Question: I have this class that exposes an 'IEnumerable<Record>' as follows (implementation details left out):
'''
public class SomeFileReader() {
public IEnumerable<Record> Records()
{
using (StreamReader sr = new StreamReader(this.Path, this.Encoding, true))
{
var hdr = this.HeaderParser.Parse(sr.ReadLine()); //Parse, but further ignore header (the HeaderParser might throw though)
while (!sr.EndOfStream)
yield return this.RecordParser.Parse(sr.ReadLine()) as Record;
}
}
'''
A 'Record' has, amongst many other properties (and thus being quite large 'memory/storage wise'), an 'Id' property (which is a 'Key' object that consists of 2 "parts"). For completeness this looks something like:
'''
public class Key : IEquatable<Key>
{
public string OperatorCode { get; set; }
public string Key { get; set; }
public bool Equals(Key other)
{
return (this.OperatorCode.Equals(other.OperatorCode, StringComparison.OrdinalIgnoreCase))
&& (this.Key.Equals(other.Key, StringComparison.OrdinalIgnoreCase));
}
}
'''
The file contains the records in "key order", so it is (guaranteed to be) sorted by the Record's 'ID' on-disk.
I also have, in memory, a 'HashSet<Key>' of records that I want to process from the 'SomeFileReader'. Currently my testfile is only a few megabytes large but I am forseeing this to grow very large in the near future. At this moment I just read the entire file into memory using a 'Dictionary<Key, Record>' for easy/fast retrieval of specific records I want to process from my "list" of "to be processed" records. This would be similar to:
'''
var recordsfromfile = MyFileImporter.Records().ToDictionary(k => k.Key.Key);
'''
This will be problematic once the file grows (too) large ofcourse.
But since I am exposing an 'IEnumerable<Record>' I was thinking... I shouldn't have to read the file into memory since the records are in key order. A simple <URL> digress..
The 'Intersect()' documentation tells me:
> When the object returned by this method is enumerated, Intersect
enumerates 'first', collecting all distinct elements of that sequence.
It then enumerates 'second', marking those elements that occur in both
sequences. , the marked elements are yielded in the order in
which they were collected.
So, if I understand correcly, if 'first' would be my 'IEnumerable<Record>' the file will still be read into memory completely. And even if it would be 'second' all matches with my 'to-be-processed' "list" would still be read into memory which could still be a very large amount of data. Or am I misreading the documentation and is this "Finally" tripping me up and/or am I misunderstanding the documentation?
What I want to prevent, obviously, is
- -
Long story short; will the 'Intersect()' do what I want it to do? Should I use another method? Nested for-loop? Any other ideas on how to handle this efficiently?
Updated to make clear that the "list of to be processed keys" is actually a 'HashSet<Key>'.
---
P.s. I was just hit by a brainwave about using Linq for this purpose in bed and can't get to sleep before I figure this out. Unfortunately, I am on vacation and miles away from a decent Visual Studio instance to just simply test this out. That will have to wait until after my vaction (so the misses says... we'll see about that...)
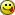
Answer: EDIT: I suspect you actually want:
'''
var records = new SomeFileReader().Records()
.Where(record => keys.Contains(record.Key));
foreach (var record in records)
{
Process(record);
}
'''
---
The 'Intersect' documentation is wrong, I'm afraid. It actually enumerates 'second' first, collecting everything in that... and then streams 'first', yielding any intersecting values.
It also wait until it's seen all the elements before it yields them. See my <URL> for more details of what it actually does.
In a TL;DR sense, it's:
- 'HashSet<T>''second'- 'first'- -
The fact that items are removed from the set as we go stops the same element from being yielded twice (even if it occurred more than once in both 'first' and 'second', due to it being a set).
Basically, I think you'll be okay so long as you reverse the order of the operands, so you do:
'''
var result = streamingRecordsFromFile.Intersect(smallCollectionInMemory);
'''